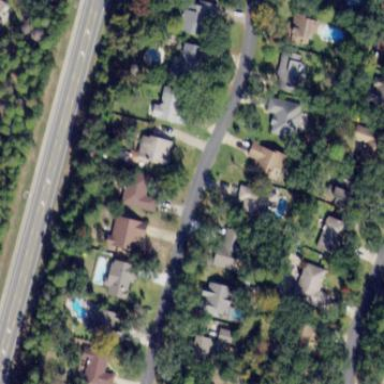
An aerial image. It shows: Residential area consisting of single-family homes.